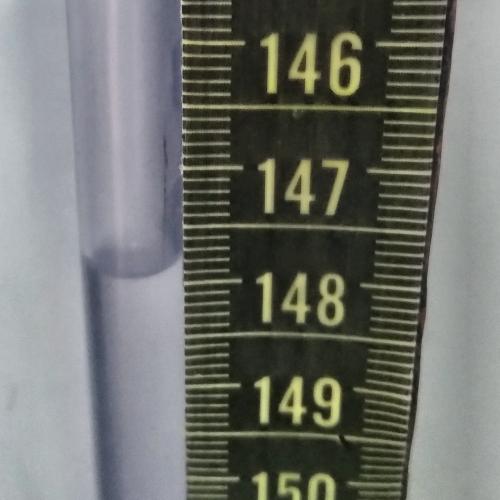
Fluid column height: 147.8 cm